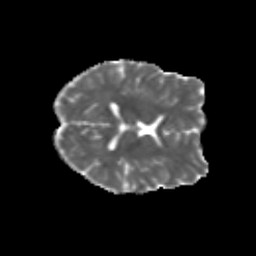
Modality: MD
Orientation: axial
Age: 23
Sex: female
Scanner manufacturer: siemens
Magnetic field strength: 3 T
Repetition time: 3.5 s
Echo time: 0.113 s